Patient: sex F, age 74
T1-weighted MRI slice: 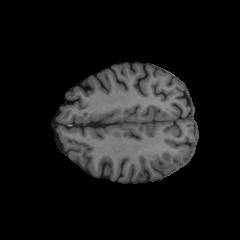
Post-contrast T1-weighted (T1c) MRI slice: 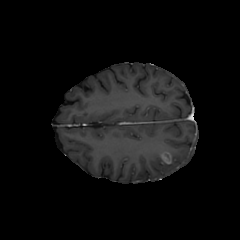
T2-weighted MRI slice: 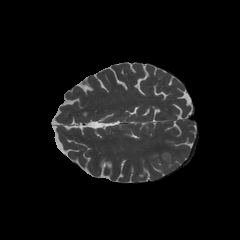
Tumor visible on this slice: yes
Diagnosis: Glioblastoma, IDH-wildtype
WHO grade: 4